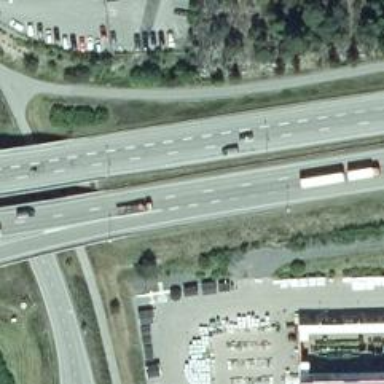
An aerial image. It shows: Trunk link highway with tertiary functional class.